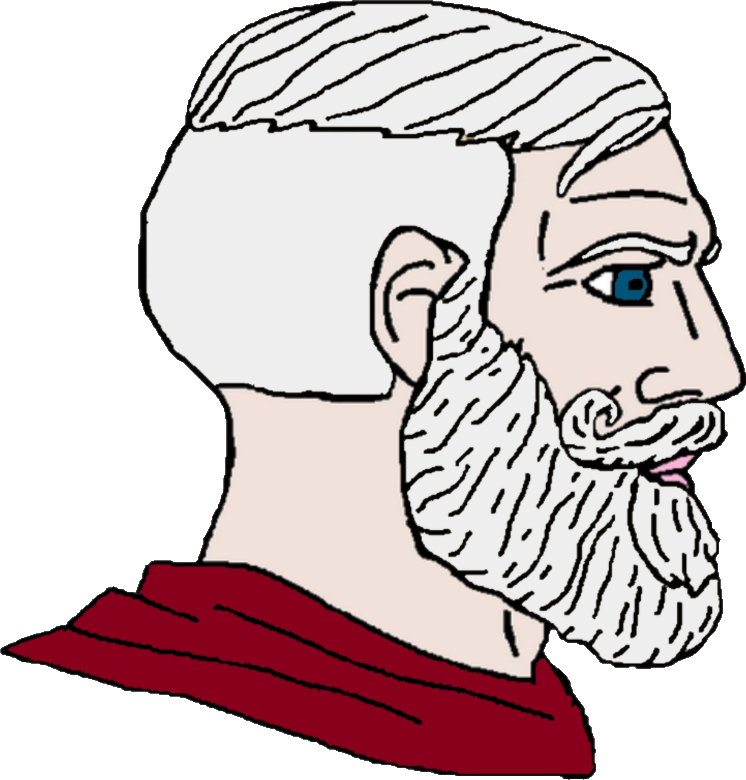
Label: 4_Yes_Chad